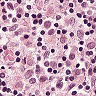
Metastatic tissue present: no